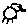
Label: bird